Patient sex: M
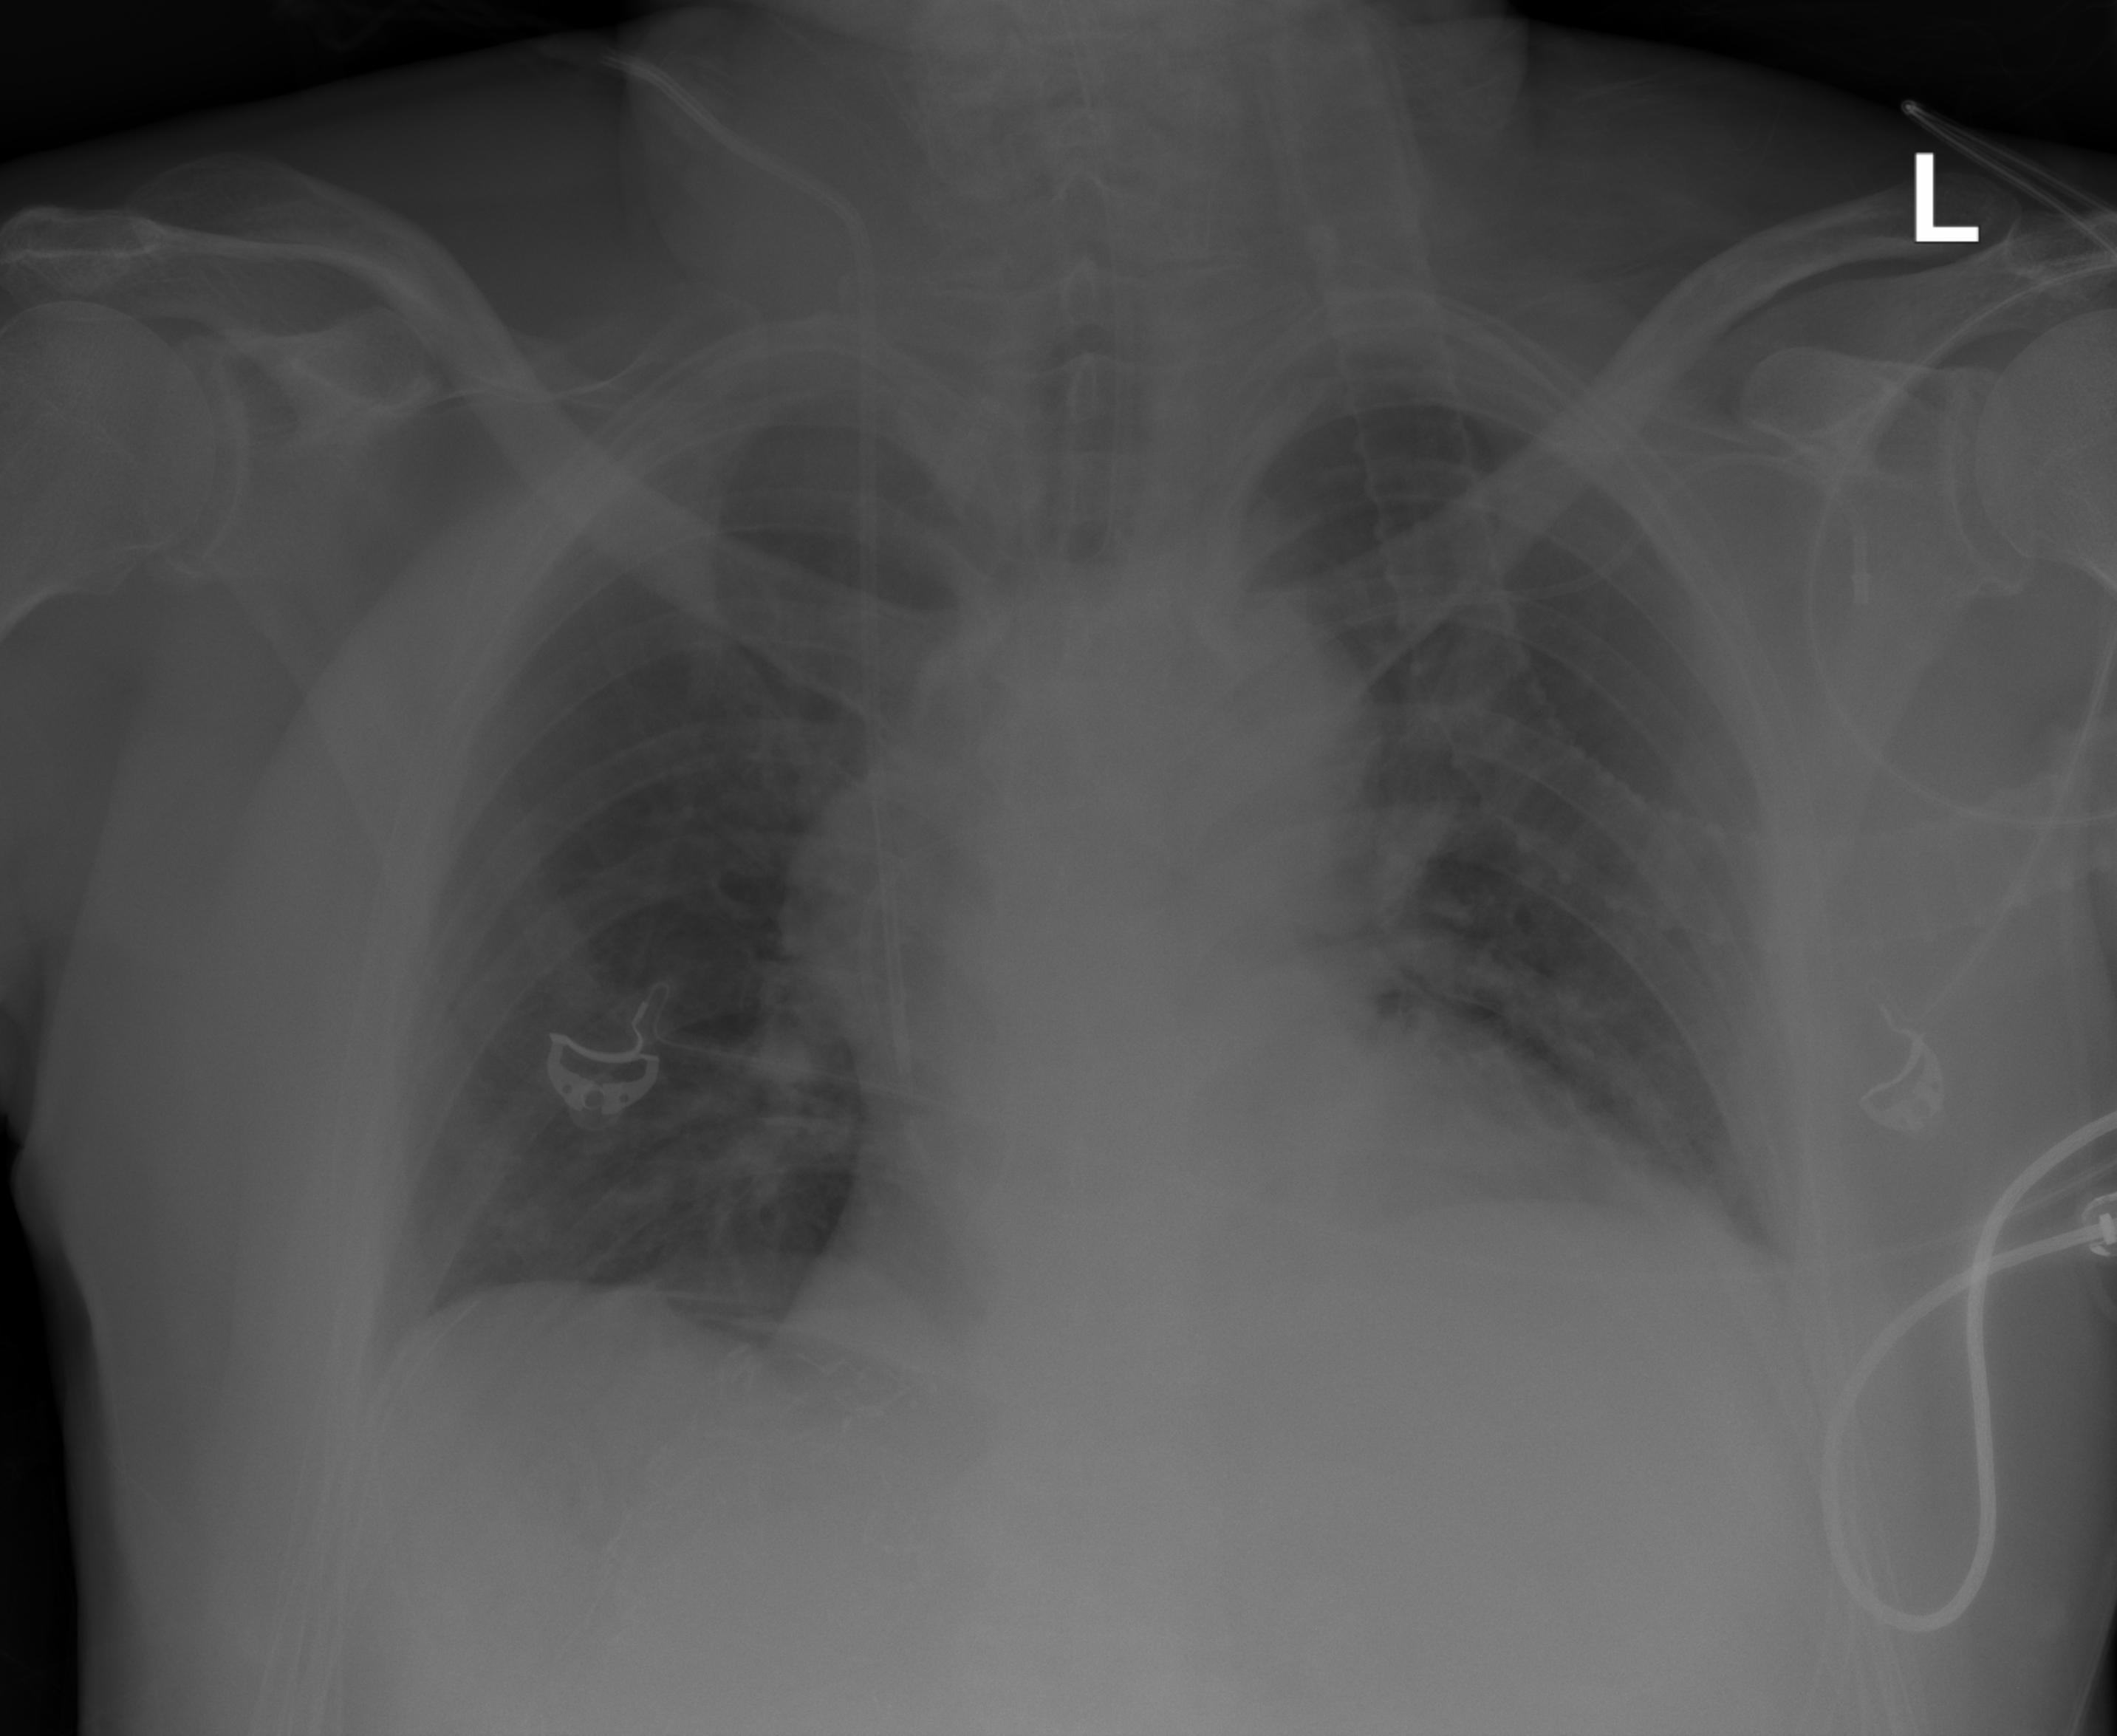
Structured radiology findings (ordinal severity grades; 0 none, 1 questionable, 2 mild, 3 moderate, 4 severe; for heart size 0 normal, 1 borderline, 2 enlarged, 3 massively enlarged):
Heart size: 2
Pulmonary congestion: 0
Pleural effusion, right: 1
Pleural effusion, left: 1
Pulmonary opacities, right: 1
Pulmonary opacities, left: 2
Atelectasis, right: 2
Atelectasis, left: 2